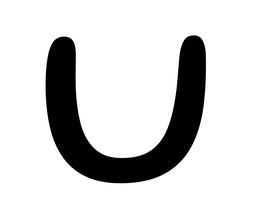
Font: Gluten_Light